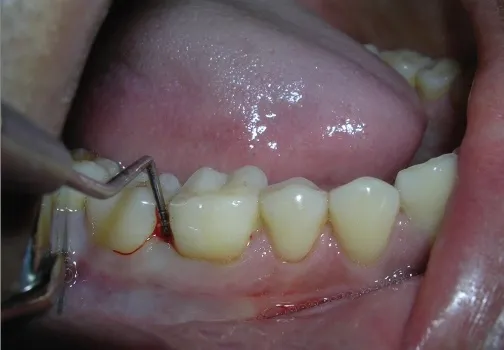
A periodontal pocket of 7 mm on distal aspect.
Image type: medical_photograph (other_medical_photograph)